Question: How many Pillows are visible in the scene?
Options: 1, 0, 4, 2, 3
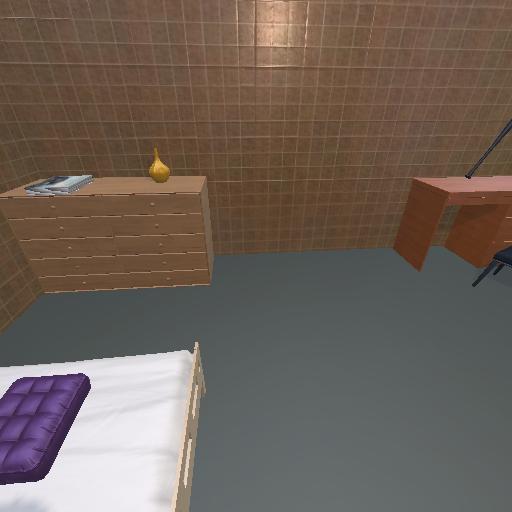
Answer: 1